The picture encodes a bearing's raw vibration samples as pixel intensities in a 2-D grid. Classify the bearing condition as one of: normal, inner_race, outer_race, ball.
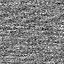
Answer: outer_race